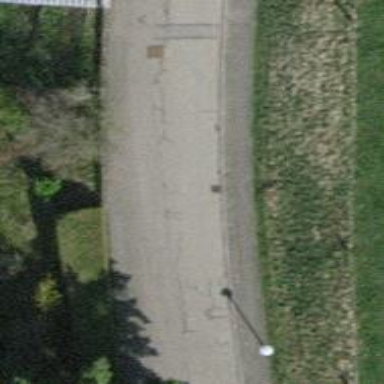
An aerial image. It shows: Asphalt road in residential area.